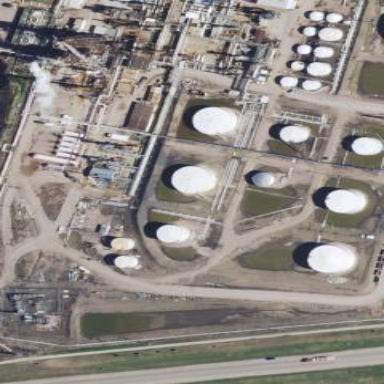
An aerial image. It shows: Industrial area with refinery.